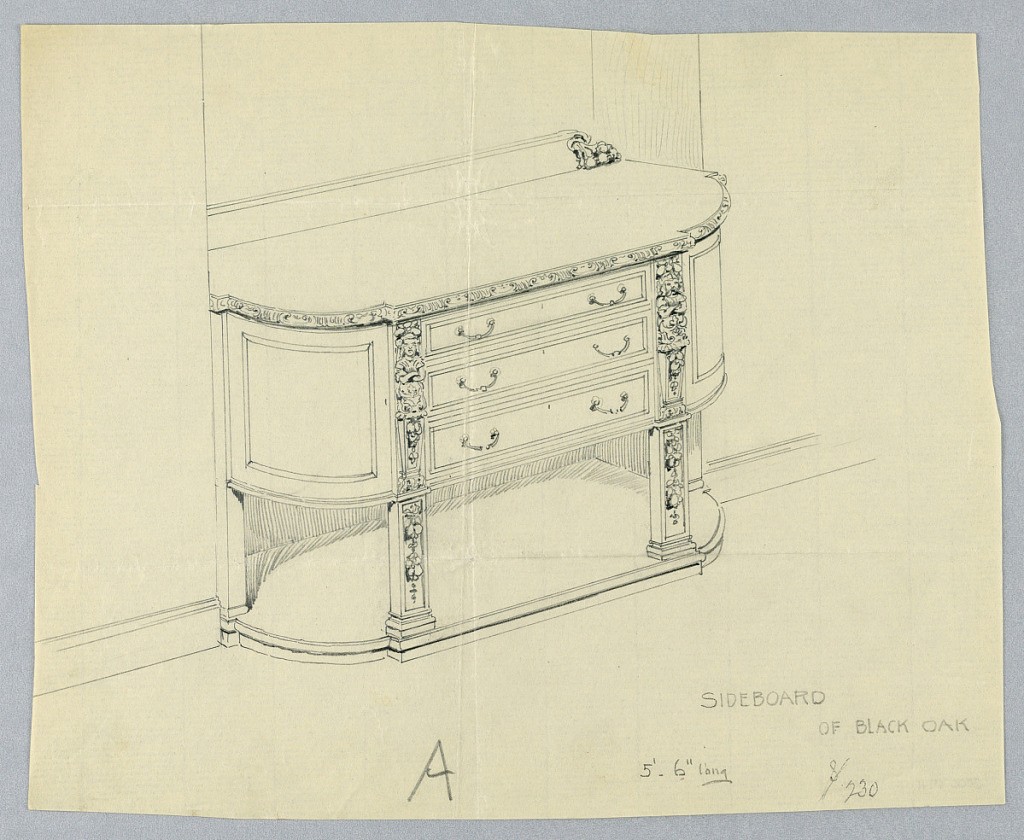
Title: Design for Sideboard of Black Oak
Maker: A.N. Davenport Co.
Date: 1900–05
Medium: Graphite on thin cream paper
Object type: Drawing
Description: Sideboard with rounded corners set on an open platform of conforming shape set on molded rectangular support with carved floral garlands; upper section of piece has molded top and flat central section with three horizontal drawers flanked by two carved terminal figures; backsplash with carved cornucopia at right.